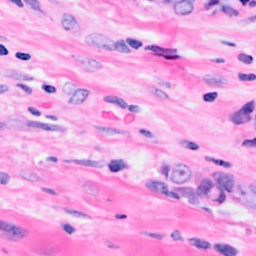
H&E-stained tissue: Breast